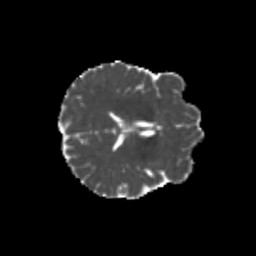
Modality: MD
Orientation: axial
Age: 20
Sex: male
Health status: healthy
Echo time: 0.074 s